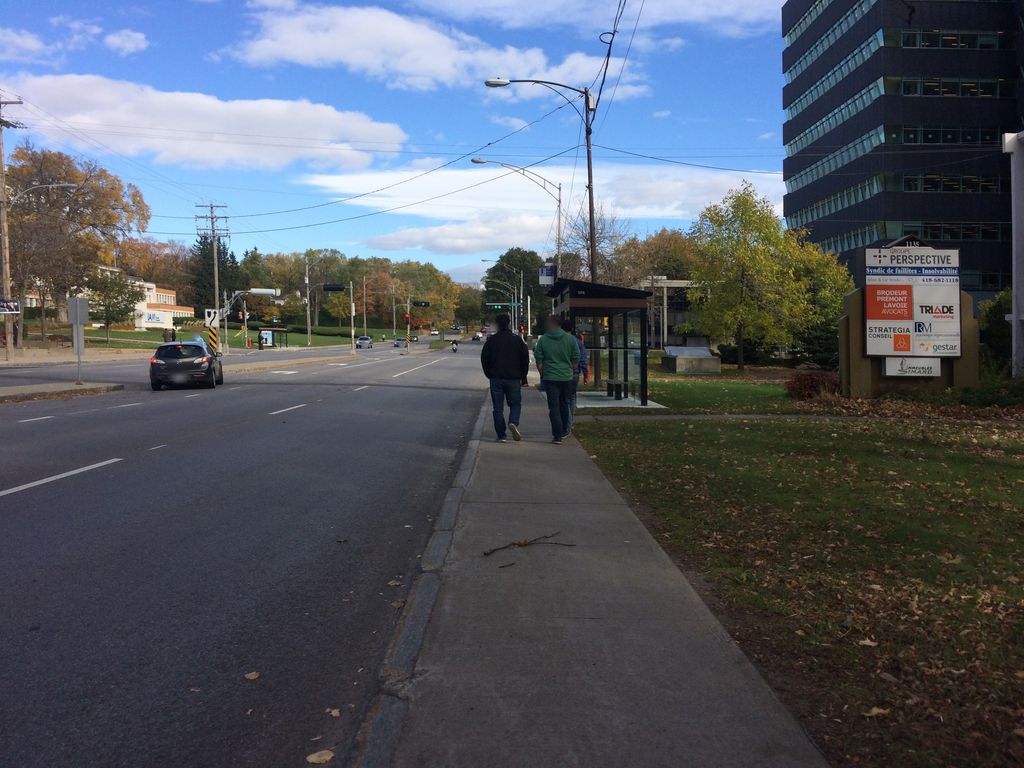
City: quebec_city